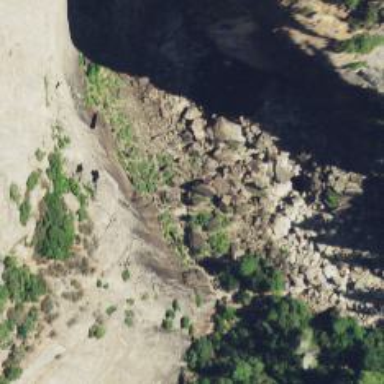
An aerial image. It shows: Crag for climbing.